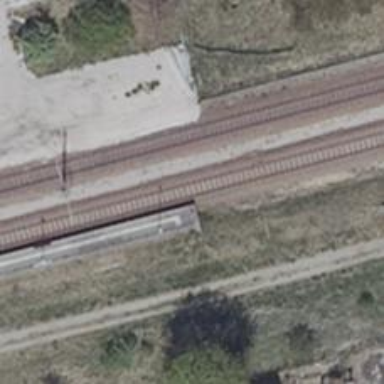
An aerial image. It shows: Railway signal.